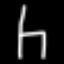
Label: chair